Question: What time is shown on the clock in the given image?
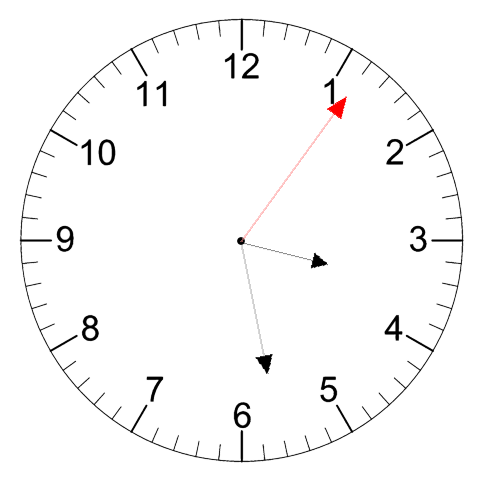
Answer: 03:28:06